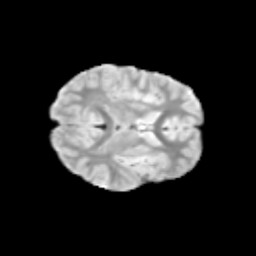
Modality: T2w
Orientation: axial
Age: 9
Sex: male
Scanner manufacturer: siemens
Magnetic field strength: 3 T
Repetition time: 3.8 s
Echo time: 0.07 s